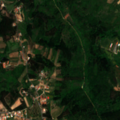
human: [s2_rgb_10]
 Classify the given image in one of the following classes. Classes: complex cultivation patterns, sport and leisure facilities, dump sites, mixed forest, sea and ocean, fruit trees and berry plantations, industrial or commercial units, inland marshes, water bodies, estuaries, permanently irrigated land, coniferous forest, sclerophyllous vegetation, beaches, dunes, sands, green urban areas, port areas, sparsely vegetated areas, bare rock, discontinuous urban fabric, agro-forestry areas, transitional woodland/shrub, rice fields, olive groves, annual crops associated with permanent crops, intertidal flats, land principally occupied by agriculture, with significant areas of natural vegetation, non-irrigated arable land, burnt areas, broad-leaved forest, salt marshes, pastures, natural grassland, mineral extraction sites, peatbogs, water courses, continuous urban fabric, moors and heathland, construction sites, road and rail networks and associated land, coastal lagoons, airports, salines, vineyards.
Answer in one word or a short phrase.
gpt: fruit trees and berry plantations, complex cultivation patterns, land principally occupied by agriculture, with significant areas of natural vegetation, mixed forest